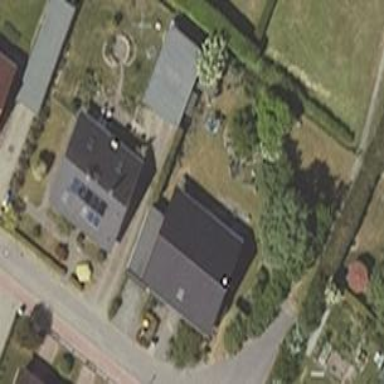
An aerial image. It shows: Simple house.